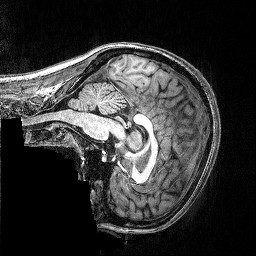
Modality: T1w
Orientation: sagittal
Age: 24
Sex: female
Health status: healthy
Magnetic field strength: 3 T
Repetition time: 2.53 s
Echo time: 0.00331 s